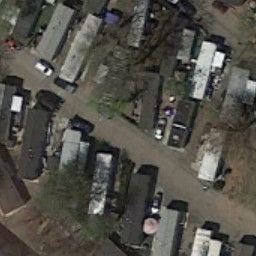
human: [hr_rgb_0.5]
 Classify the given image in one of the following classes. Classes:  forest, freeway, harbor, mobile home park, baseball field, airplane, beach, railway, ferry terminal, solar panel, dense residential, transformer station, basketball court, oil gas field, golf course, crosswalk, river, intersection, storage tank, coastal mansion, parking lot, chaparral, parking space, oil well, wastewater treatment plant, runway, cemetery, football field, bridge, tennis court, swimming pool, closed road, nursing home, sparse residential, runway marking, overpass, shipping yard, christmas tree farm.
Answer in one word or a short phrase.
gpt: mobile home park